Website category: jobs
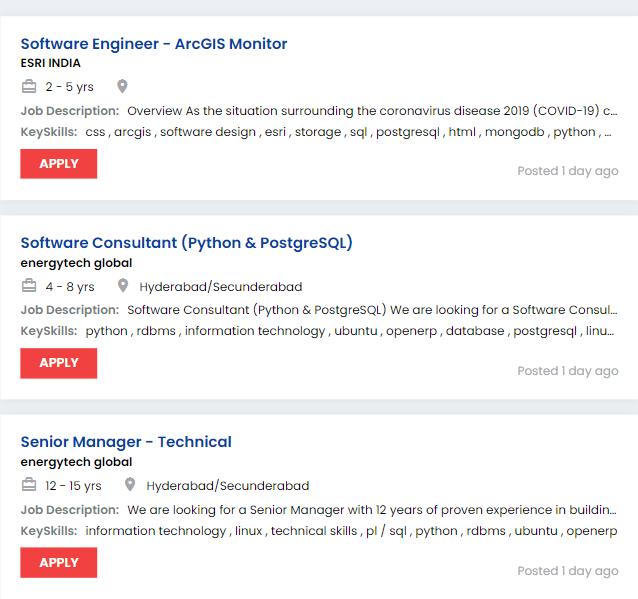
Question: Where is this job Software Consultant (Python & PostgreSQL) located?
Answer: Hyderabad/Secunderabad

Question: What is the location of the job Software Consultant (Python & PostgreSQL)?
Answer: Hyderabad/Secunderabad

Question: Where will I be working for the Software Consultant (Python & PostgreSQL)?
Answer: Hyderabad/Secunderabad

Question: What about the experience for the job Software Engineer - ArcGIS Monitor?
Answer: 2 - 5 yrs

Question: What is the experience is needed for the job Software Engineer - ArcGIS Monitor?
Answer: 2 - 5 yrs

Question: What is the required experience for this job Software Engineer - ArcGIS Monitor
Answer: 2 - 5 yrs

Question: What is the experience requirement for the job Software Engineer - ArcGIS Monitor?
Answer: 2 - 5 yrs

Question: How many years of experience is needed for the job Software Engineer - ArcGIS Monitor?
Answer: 2 - 5 yrs

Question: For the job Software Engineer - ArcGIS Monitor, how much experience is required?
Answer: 2 - 5 yrs

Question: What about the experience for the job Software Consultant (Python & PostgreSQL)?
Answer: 4 - 8 yrs

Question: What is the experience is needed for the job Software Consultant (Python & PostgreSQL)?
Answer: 4 - 8 yrs

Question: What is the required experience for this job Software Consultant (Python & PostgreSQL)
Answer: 4 - 8 yrs

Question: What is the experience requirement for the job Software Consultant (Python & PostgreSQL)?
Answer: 4 - 8 yrs

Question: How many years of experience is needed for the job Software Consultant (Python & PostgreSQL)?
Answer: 4 - 8 yrs

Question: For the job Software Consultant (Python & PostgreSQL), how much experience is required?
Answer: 4 - 8 yrs

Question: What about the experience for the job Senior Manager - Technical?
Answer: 12 - 15 yrs

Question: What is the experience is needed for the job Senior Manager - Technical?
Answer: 12 - 15 yrs

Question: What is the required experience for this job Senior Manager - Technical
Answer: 12 - 15 yrs

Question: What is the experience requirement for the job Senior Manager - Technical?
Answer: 12 - 15 yrs

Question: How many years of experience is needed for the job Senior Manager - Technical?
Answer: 12 - 15 yrs

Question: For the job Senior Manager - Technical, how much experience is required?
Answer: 12 - 15 yrs

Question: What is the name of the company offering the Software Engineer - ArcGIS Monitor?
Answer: ESRI INDIA

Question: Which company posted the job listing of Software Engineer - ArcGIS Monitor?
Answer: ESRI INDIA

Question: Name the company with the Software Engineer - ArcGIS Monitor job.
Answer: ESRI INDIA

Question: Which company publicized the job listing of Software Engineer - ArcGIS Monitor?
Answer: ESRI INDIA

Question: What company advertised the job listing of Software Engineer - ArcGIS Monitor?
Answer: ESRI INDIA

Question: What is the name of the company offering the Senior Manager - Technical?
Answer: energytech global

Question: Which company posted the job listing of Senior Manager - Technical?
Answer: energytech global

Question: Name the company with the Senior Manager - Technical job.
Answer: energytech global

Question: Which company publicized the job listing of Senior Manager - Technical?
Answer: energytech global

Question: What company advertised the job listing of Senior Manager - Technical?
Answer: energytech global

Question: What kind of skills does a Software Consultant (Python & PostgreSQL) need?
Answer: python , rdbms , information technology , ubuntu , openerp , database , postgresql , linux , software consultant , pl / sql

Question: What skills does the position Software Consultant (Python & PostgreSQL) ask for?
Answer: python , rdbms , information technology , ubuntu , openerp , database , postgresql , linux , software consultant , pl / sql

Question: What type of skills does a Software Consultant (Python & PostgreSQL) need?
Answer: python , rdbms , information technology , ubuntu , openerp , database , postgresql , linux , software consultant , pl / sql

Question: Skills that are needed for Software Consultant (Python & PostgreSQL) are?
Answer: python , rdbms , information technology , ubuntu , openerp , database , postgresql , linux , software consultant , pl / sql

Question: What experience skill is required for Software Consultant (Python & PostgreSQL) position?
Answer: python , rdbms , information technology , ubuntu , openerp , database , postgresql , linux , software consultant , pl / sql

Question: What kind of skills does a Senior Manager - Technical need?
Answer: information technology , linux , technical skills , pl / sql , python , rdbms , ubuntu , openerp

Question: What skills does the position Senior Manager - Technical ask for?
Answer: information technology , linux , technical skills , pl / sql , python , rdbms , ubuntu , openerp

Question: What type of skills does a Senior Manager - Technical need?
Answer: information technology , linux , technical skills , pl / sql , python , rdbms , ubuntu , openerp

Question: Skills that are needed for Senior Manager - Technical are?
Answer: information technology , linux , technical skills , pl / sql , python , rdbms , ubuntu , openerp

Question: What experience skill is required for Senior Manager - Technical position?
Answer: information technology , linux , technical skills , pl / sql , python , rdbms , ubuntu , openerp

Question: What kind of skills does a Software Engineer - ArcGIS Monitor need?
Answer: css , arcgis , software design , esri , storage , sql , postgresql , html , mongodb , python , oracle , javascript , nosql , written communication

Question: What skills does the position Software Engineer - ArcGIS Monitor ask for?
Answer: css , arcgis , software design , esri , storage , sql , postgresql , html , mongodb , python , oracle , javascript , nosql , written communication

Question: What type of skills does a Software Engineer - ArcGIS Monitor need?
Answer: css , arcgis , software design , esri , storage , sql , postgresql , html , mongodb , python , oracle , javascript , nosql , written communication

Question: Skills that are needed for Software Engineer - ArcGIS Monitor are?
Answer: css , arcgis , software design , esri , storage , sql , postgresql , html , mongodb , python , oracle , javascript , nosql , written communication

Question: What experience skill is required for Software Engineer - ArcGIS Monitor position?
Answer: css , arcgis , software design , esri , storage , sql , postgresql , html , mongodb , python , oracle , javascript , nosql , written communication